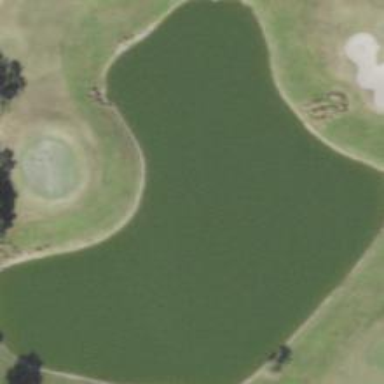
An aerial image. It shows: Natural pond serving as water hazard on golf course.